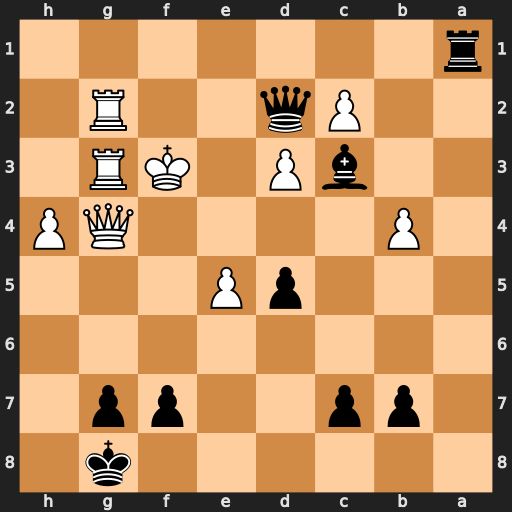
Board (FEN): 6k1/1pp2pp1/8/3pP3/1P4QP/2bP1KR1/2Pq2R1/r7
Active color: b
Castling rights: -
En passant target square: -
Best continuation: Rf1+ Rf2 Qxf2#